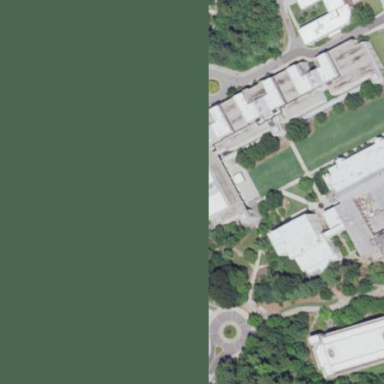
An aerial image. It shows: View of university building.